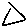
Label: triangle